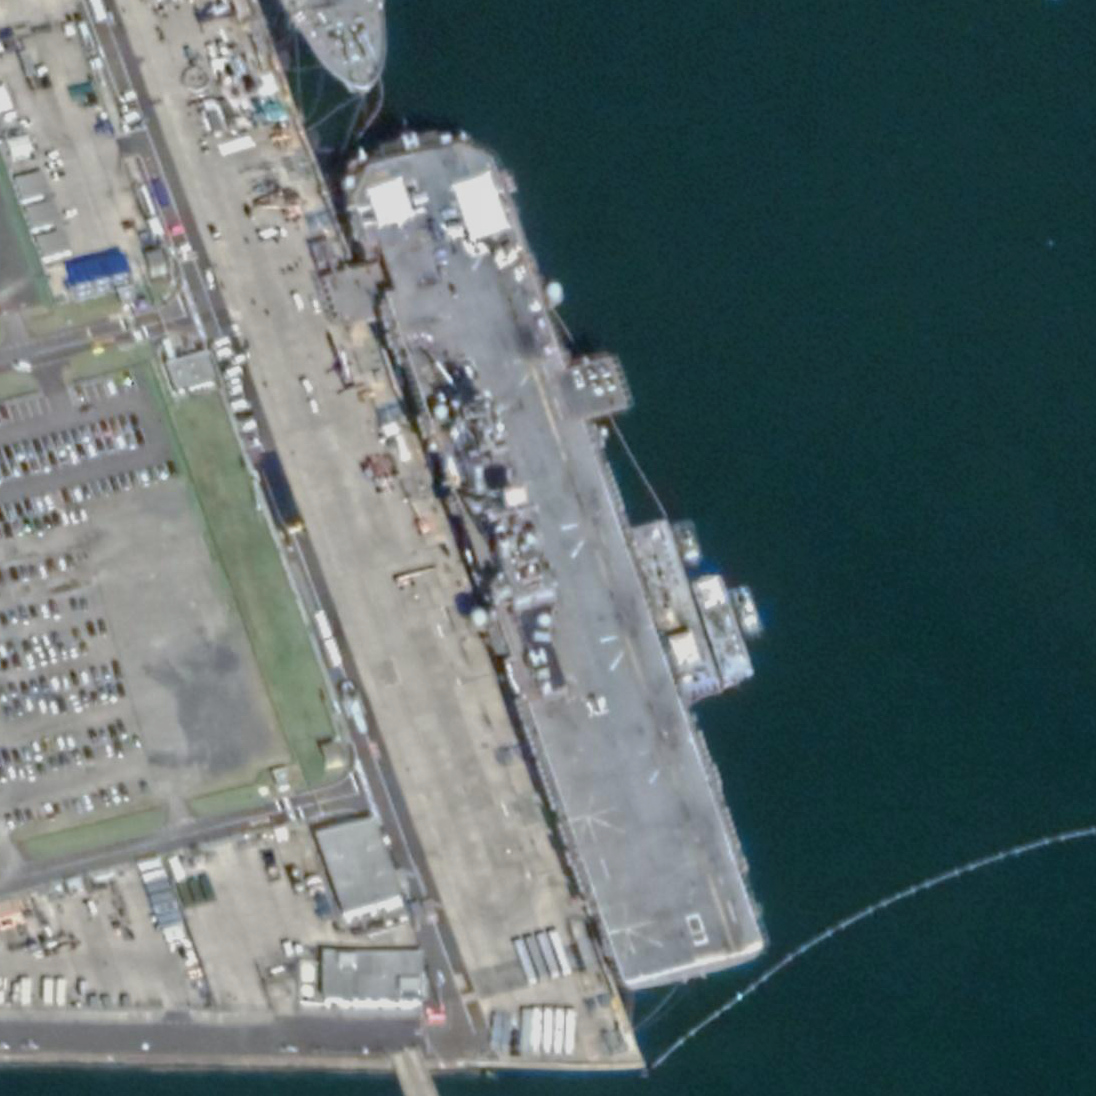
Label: assault